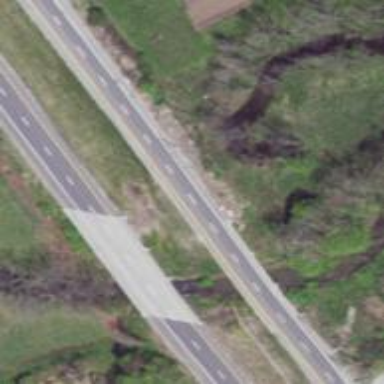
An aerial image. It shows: Bridge crossing over highway trunk expressway.